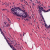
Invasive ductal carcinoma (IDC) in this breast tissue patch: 0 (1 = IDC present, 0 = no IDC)